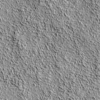
Label: not_dusty